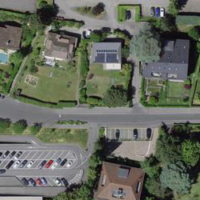
EUNIS habitat code: 55
Species observed at this site:
Cymbalaria muralis